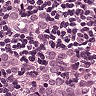
Metastatic tissue present: yes